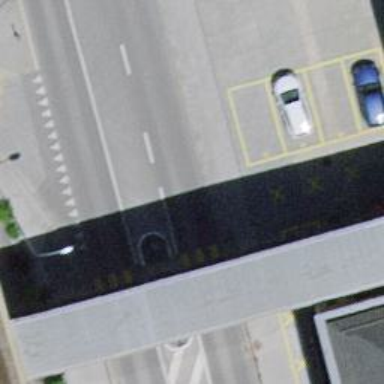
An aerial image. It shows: Office building with flat roof.